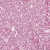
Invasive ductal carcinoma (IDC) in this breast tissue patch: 0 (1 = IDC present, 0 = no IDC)